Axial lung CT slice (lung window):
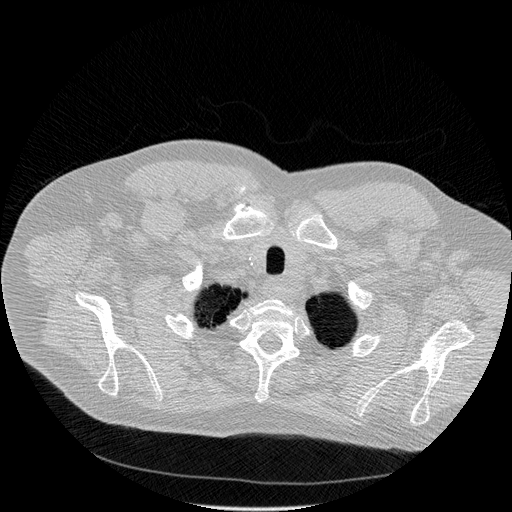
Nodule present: no